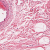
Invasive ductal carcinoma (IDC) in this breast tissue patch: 0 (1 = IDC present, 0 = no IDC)